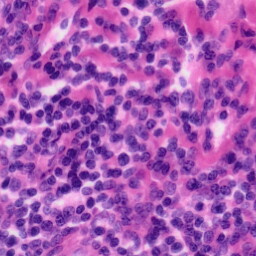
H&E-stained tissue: Tonsil